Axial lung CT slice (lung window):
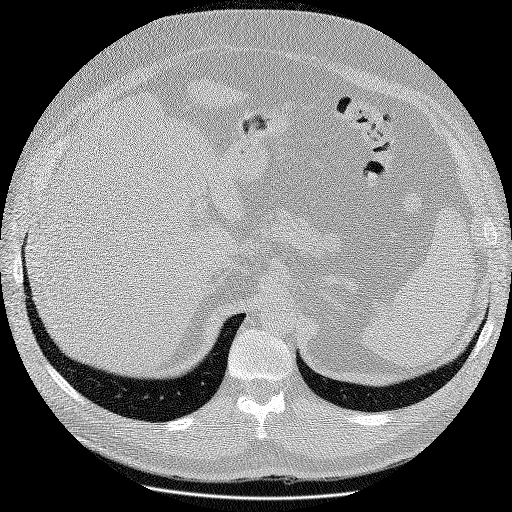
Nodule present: no